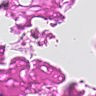
Metastatic tissue present: no